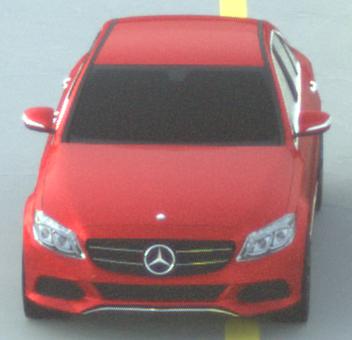
Make: Mercedes-Benz
Model: C 160
Detailed model: C-Class (205) Limousine
Model produced from: 2015/04
Model produced until: 2018/04
Doors: 4
Color: red
Road condition: dry road
Daytime: sunrise or sunset
Contrast: low contrast